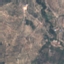
Land use / land cover: PermanentCrop